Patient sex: M
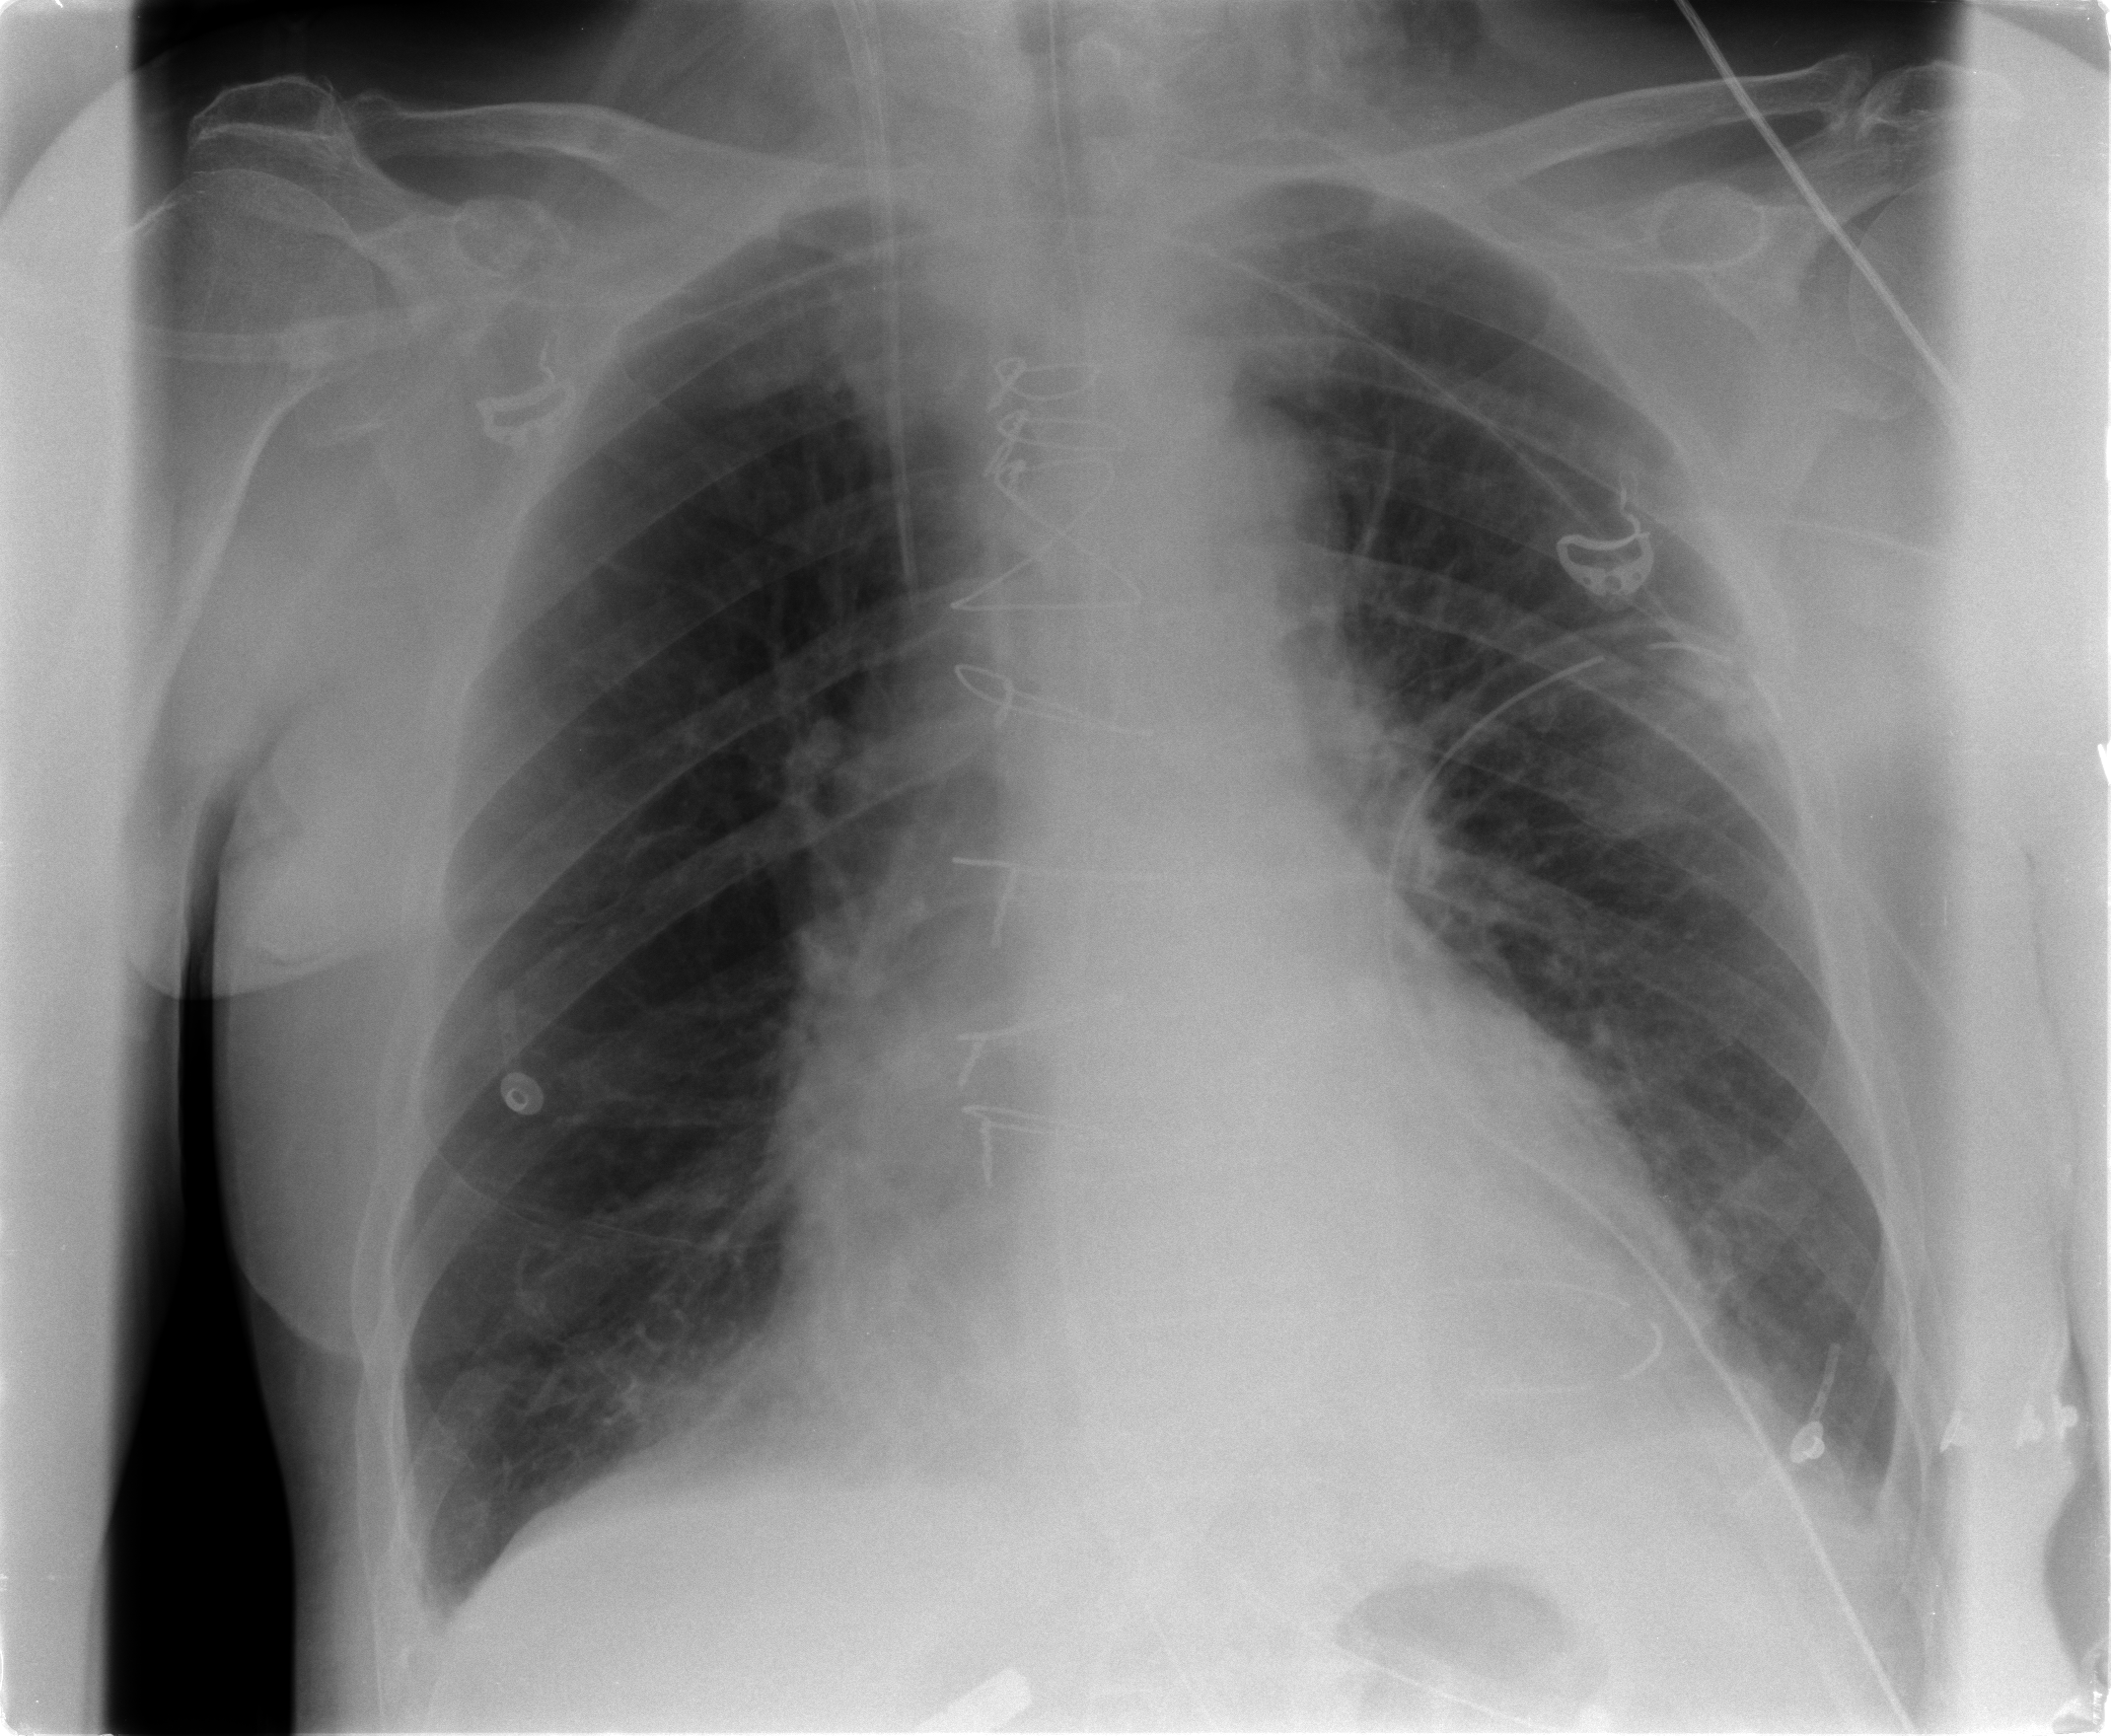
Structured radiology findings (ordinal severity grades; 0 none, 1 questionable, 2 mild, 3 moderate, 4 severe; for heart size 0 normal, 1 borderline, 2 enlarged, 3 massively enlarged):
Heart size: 2
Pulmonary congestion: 2
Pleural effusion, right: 0
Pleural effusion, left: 0
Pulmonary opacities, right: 0
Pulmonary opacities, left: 2
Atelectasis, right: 0
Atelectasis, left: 2